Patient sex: F
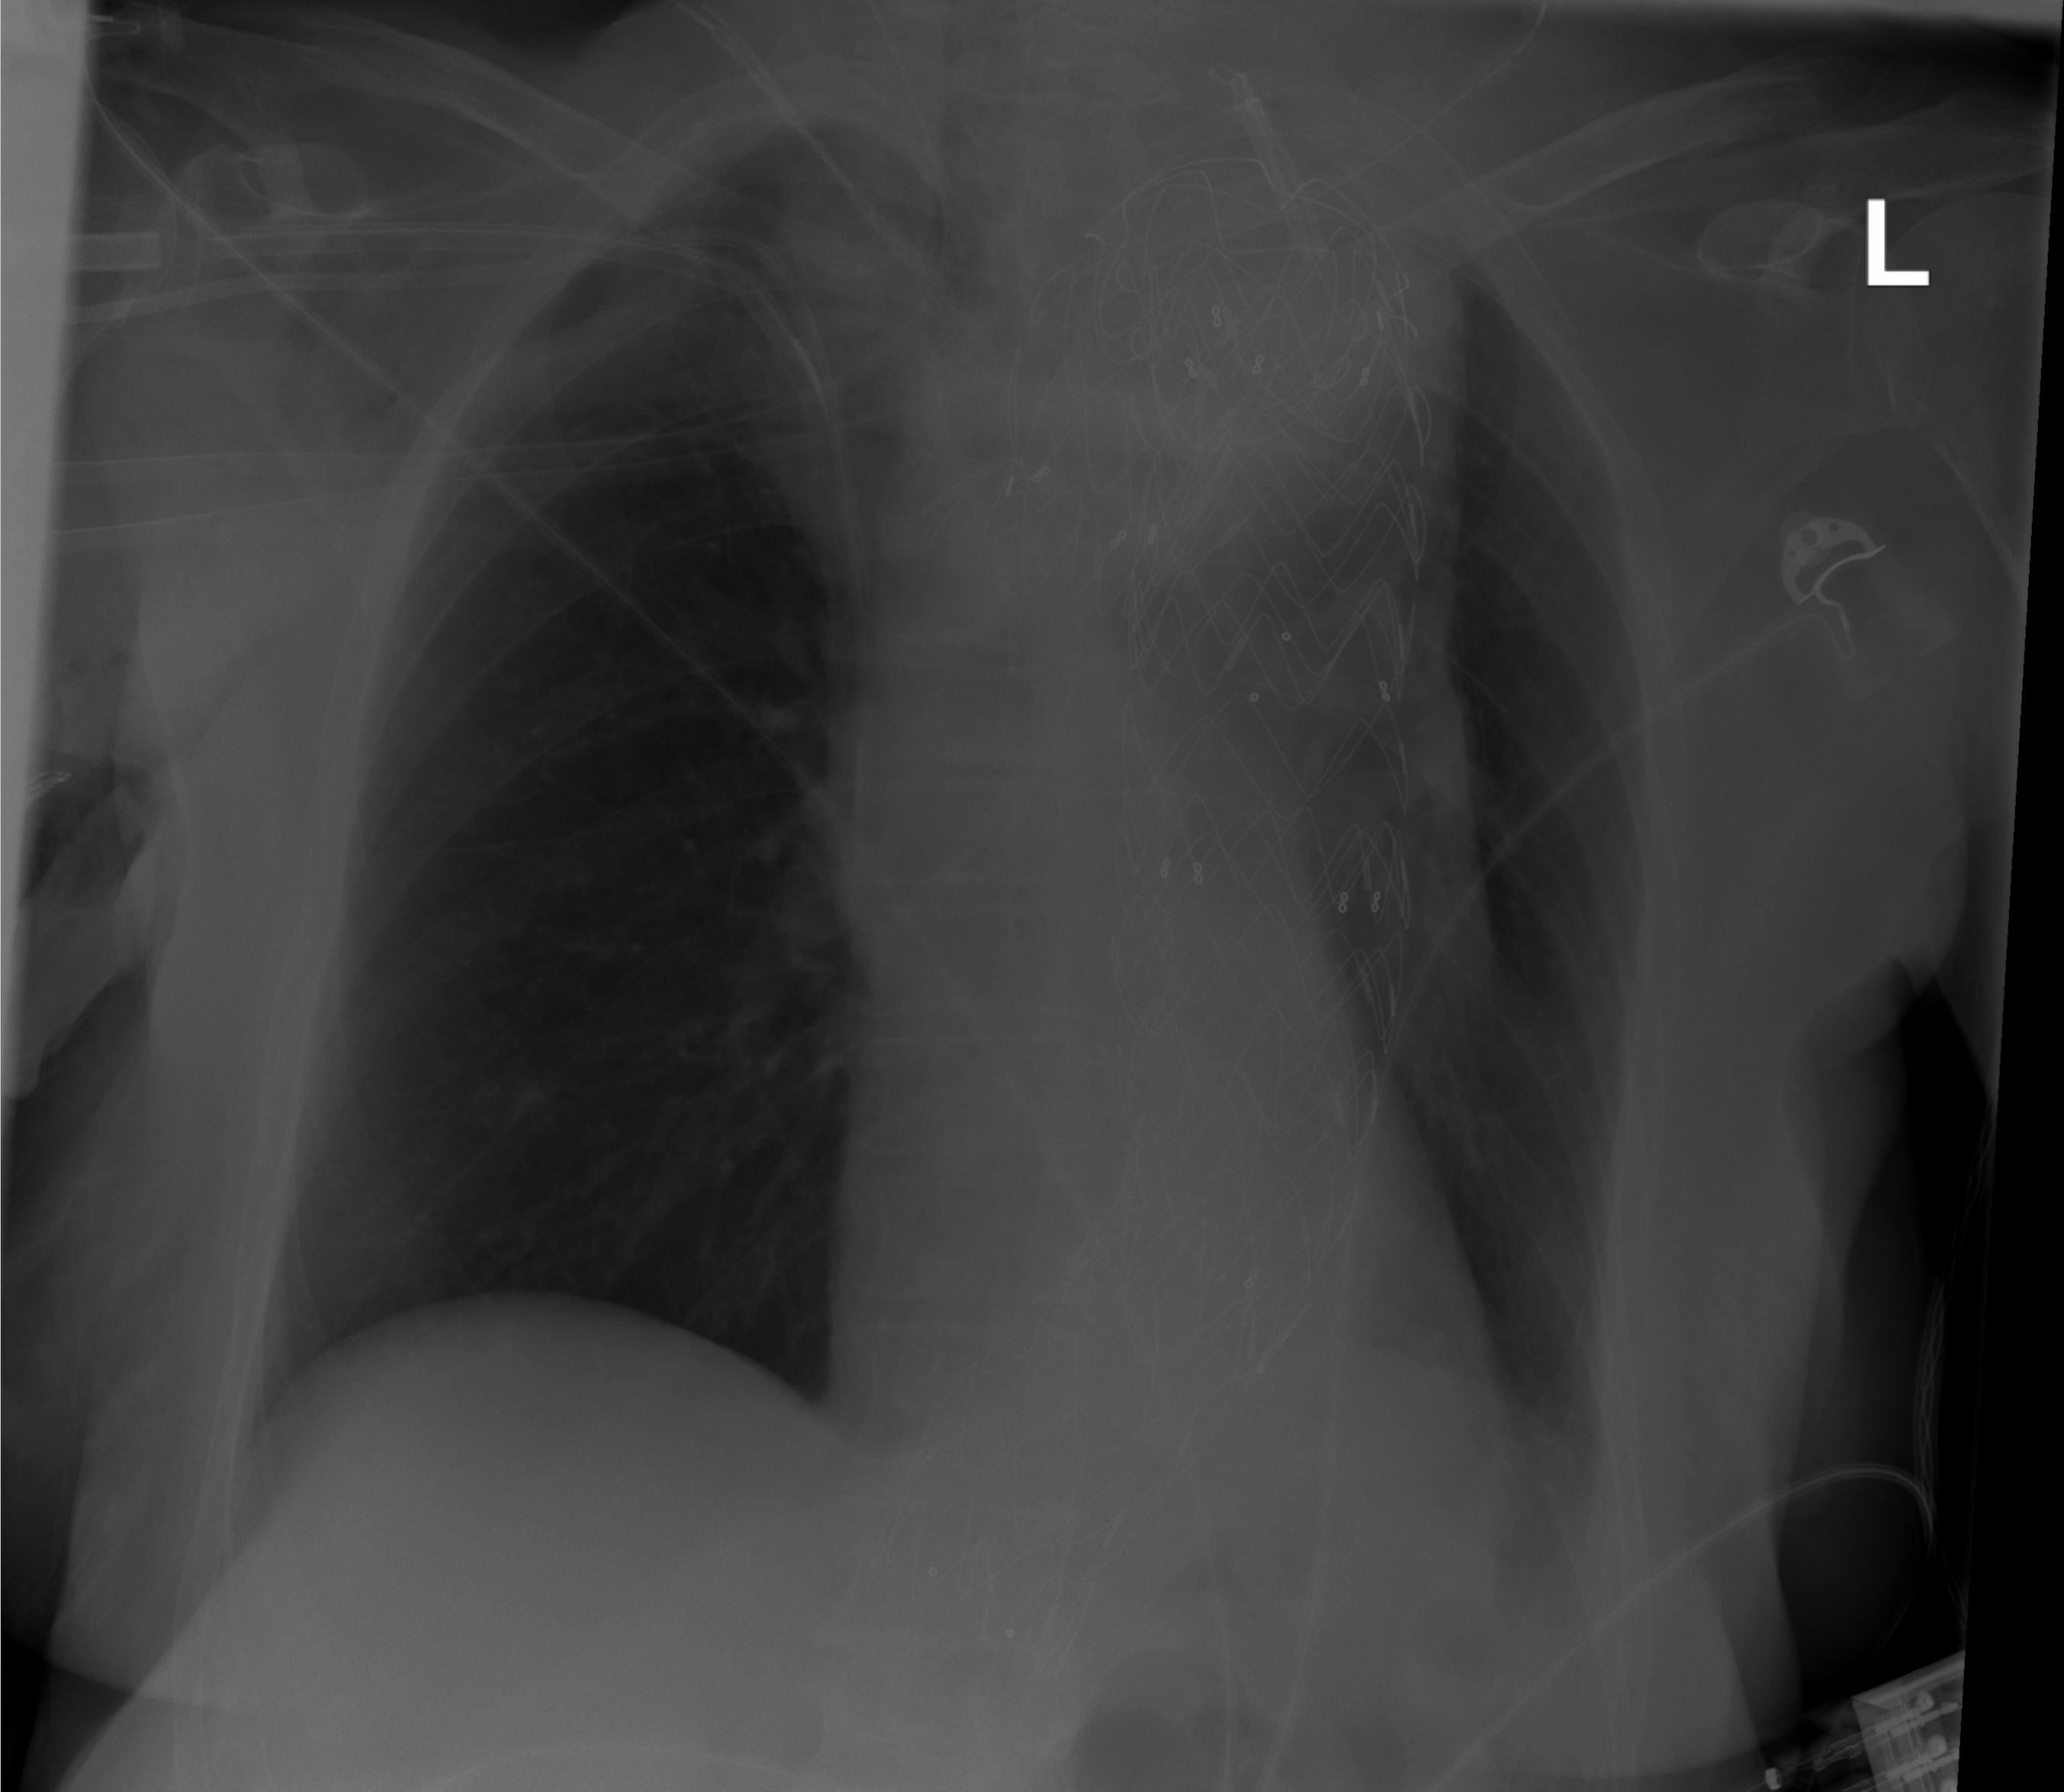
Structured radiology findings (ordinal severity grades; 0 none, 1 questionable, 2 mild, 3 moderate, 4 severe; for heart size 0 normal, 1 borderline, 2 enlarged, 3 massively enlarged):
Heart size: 0
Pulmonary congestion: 0
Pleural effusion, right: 0
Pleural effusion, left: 1
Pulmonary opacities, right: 0
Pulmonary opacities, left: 0
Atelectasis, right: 0
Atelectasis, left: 1